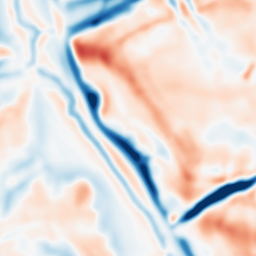
Category: multiscale
Decomposition family: dog
Decomposition parameters: sigma_low: 3
sigma_high: 10
Upsampling method: quartic
Upsampling parameters: scale: 8
Upsampling scale: 8